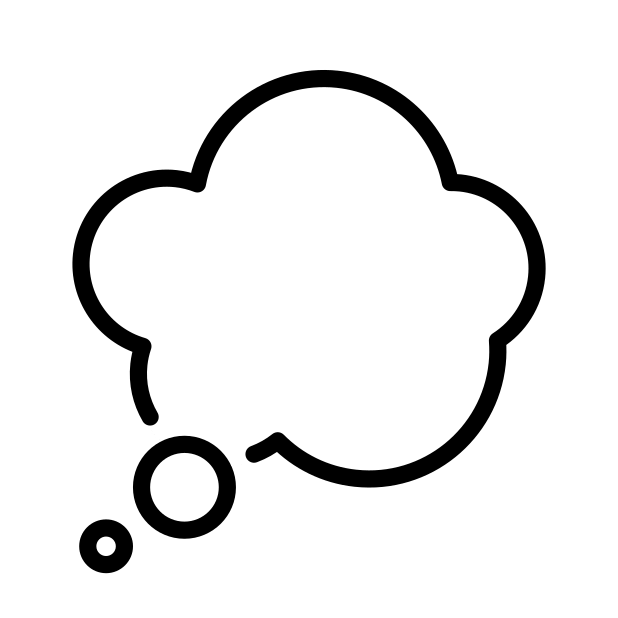
Emoji: 💭
Name: thought balloon
Unicode: 0x1f4ad